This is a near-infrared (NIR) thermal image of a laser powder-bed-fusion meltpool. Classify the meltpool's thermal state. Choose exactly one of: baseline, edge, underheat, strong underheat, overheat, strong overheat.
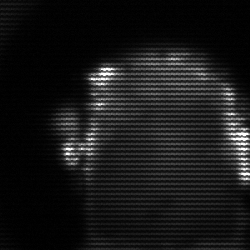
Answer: baseline